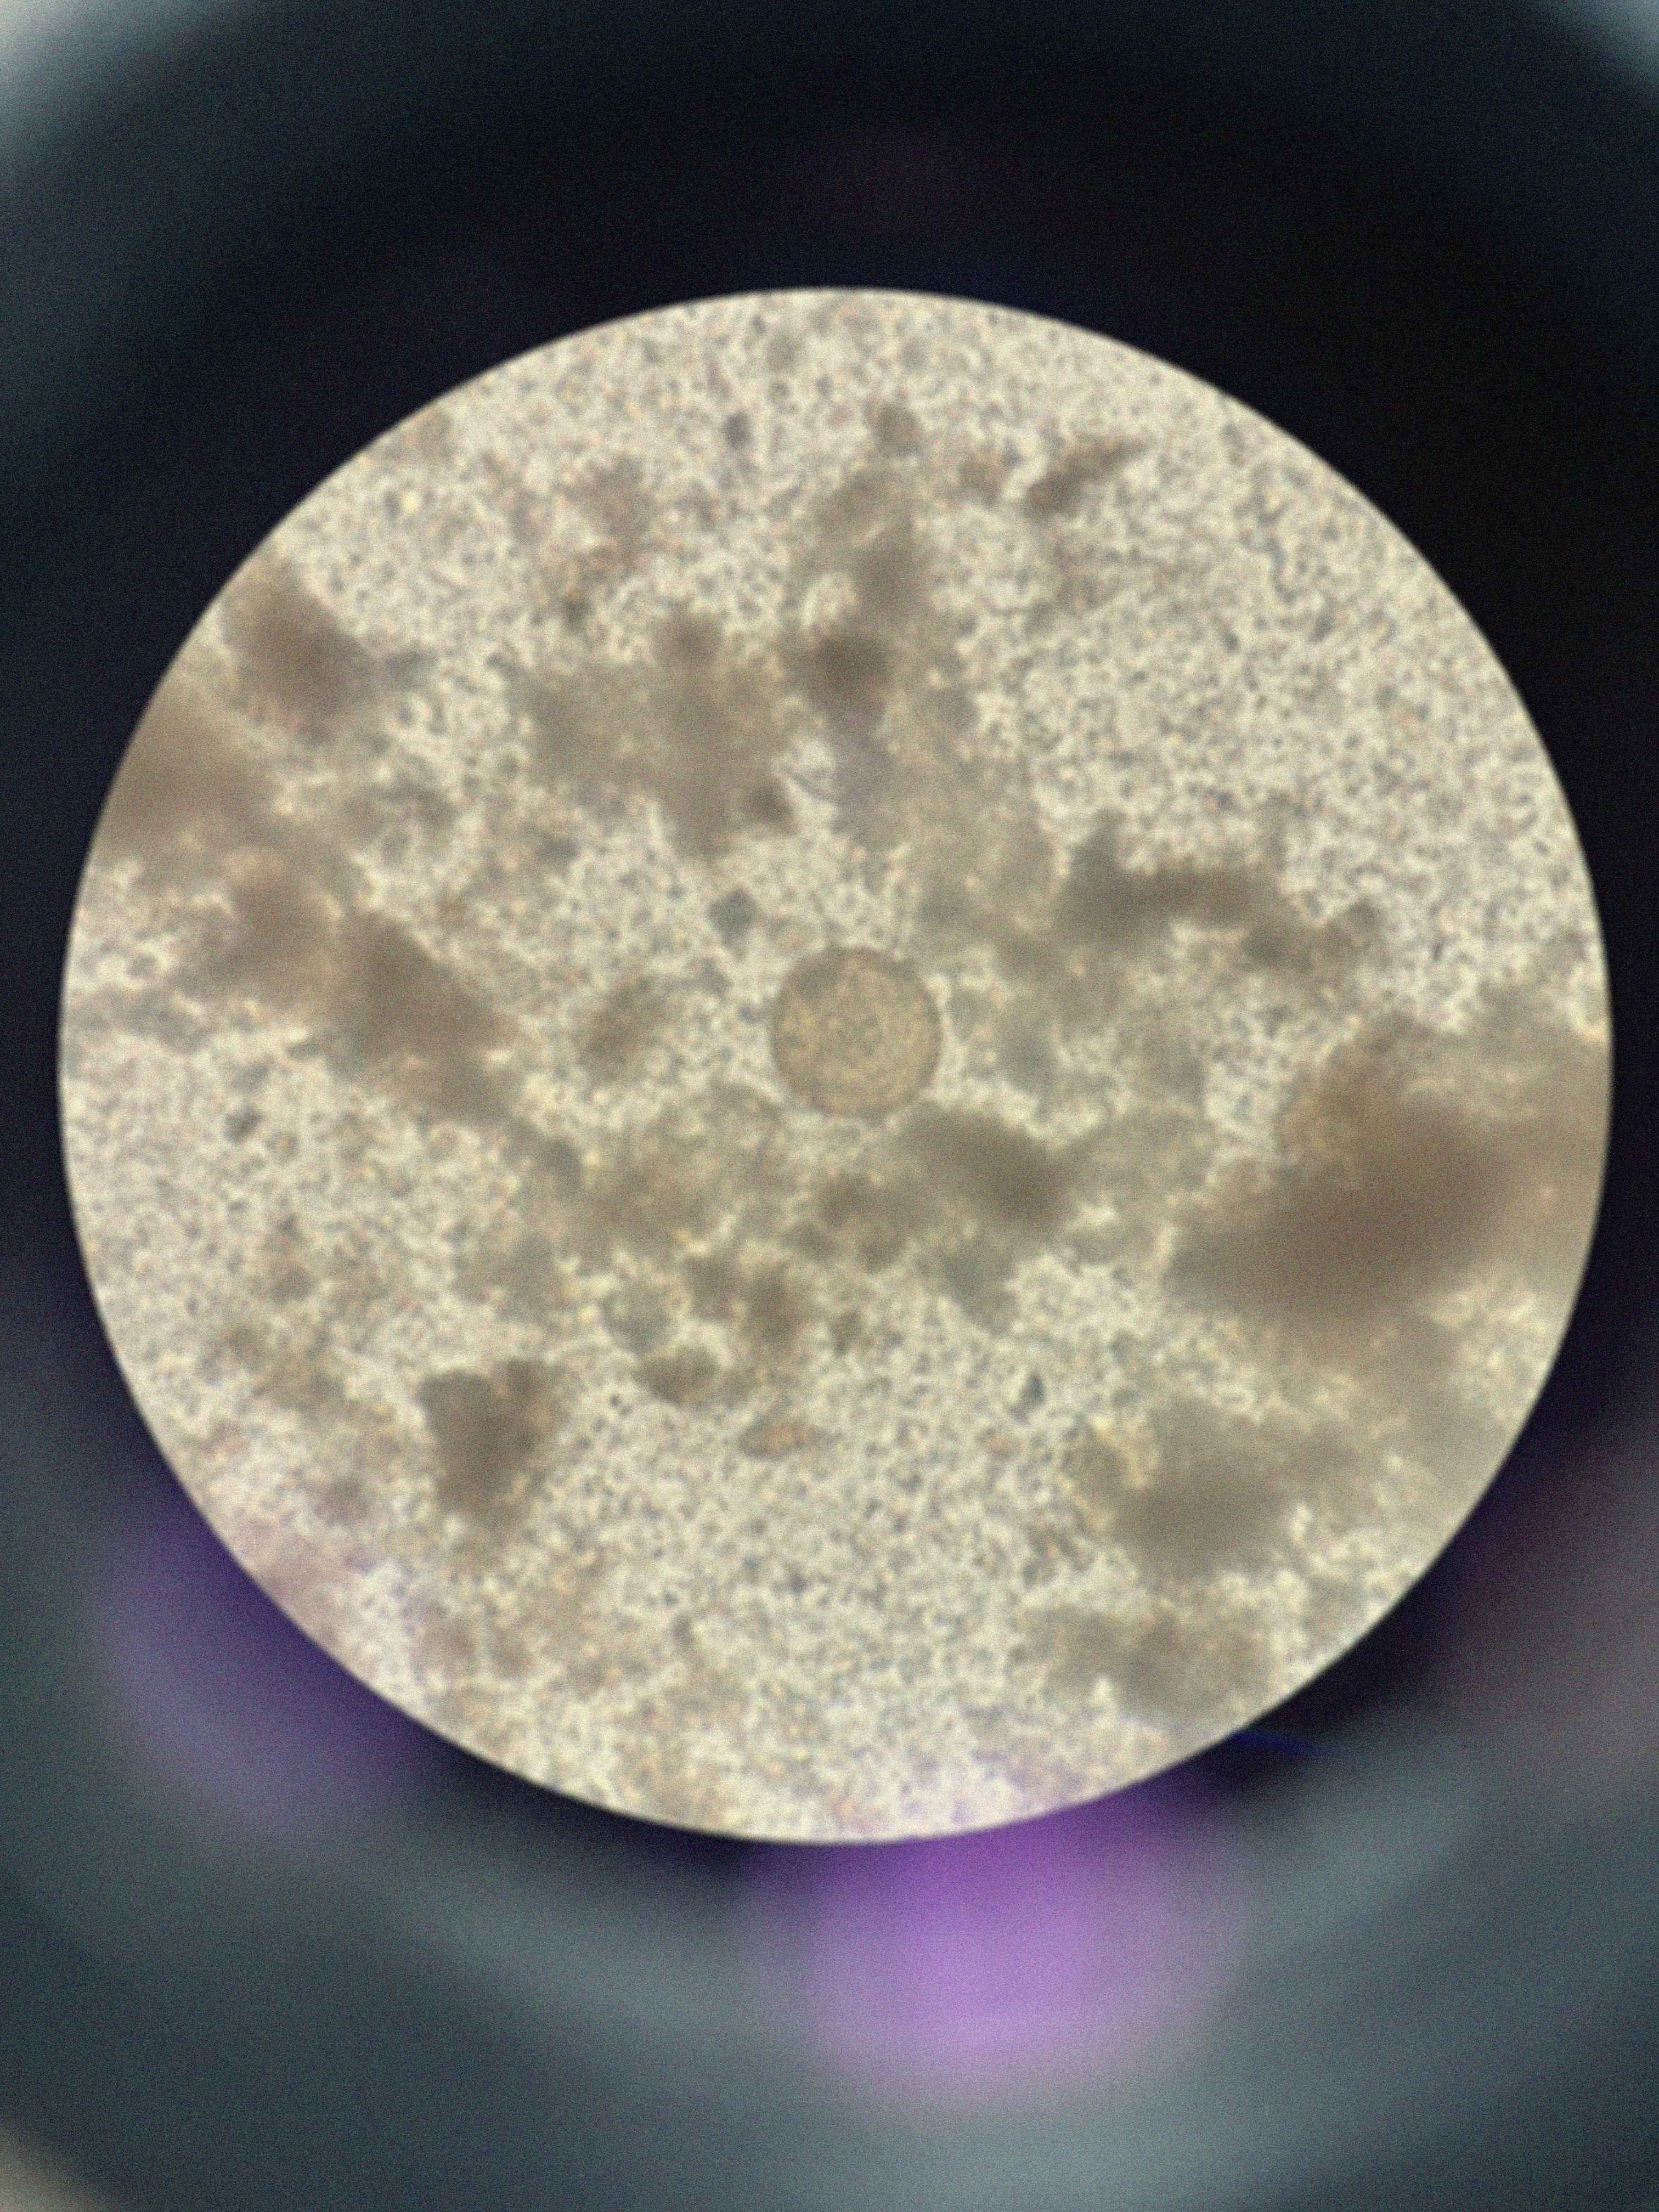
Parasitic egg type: Hymenolepis diminuta